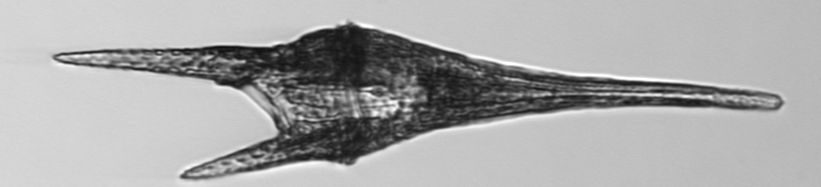
Label: Tripos_furca